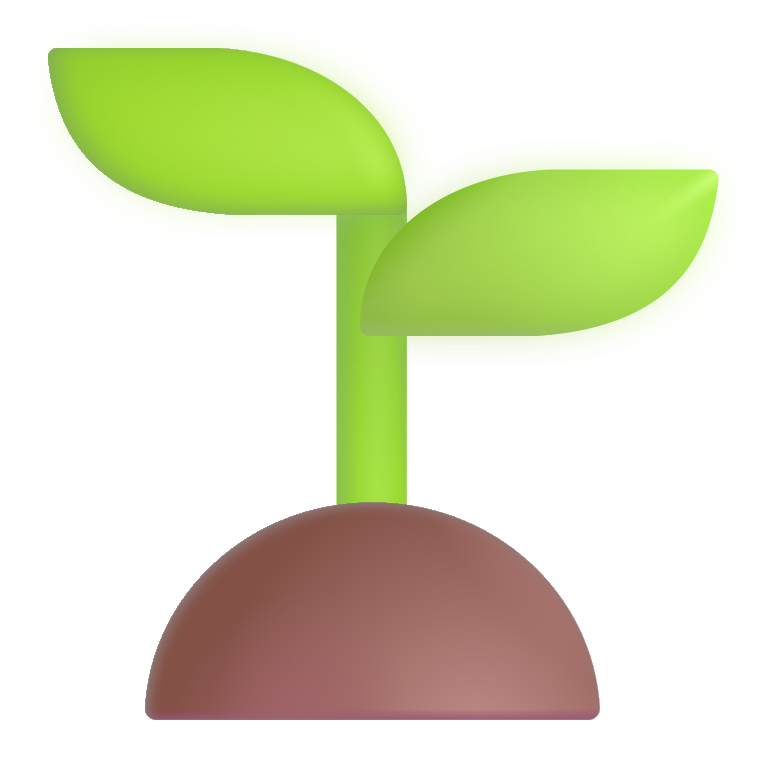
seedling color